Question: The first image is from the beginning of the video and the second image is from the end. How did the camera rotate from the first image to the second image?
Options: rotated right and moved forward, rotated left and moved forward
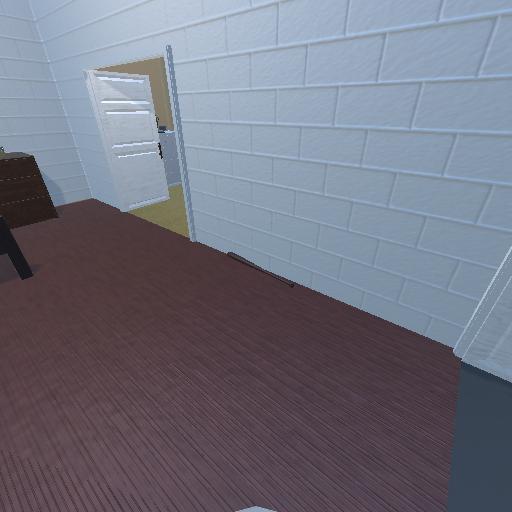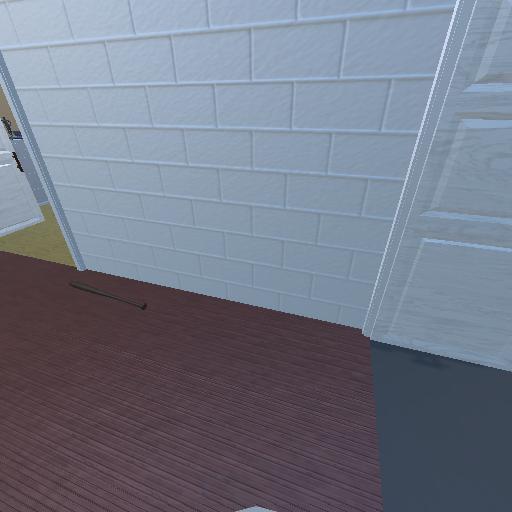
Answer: rotated right and moved forward